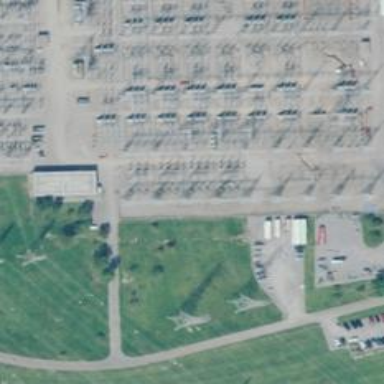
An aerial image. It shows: Switch for power supply.